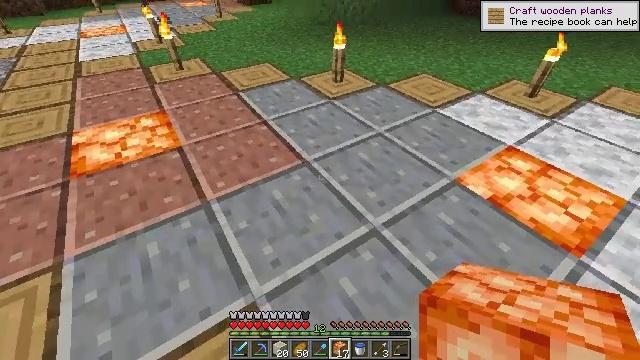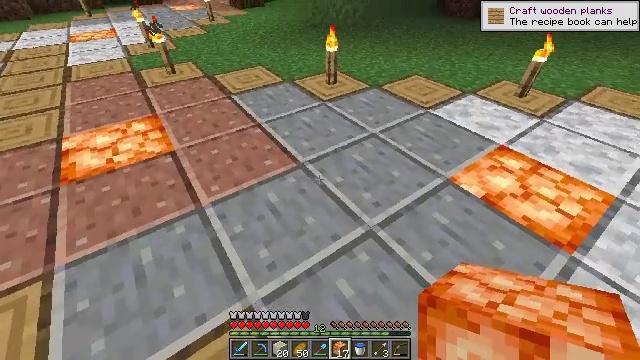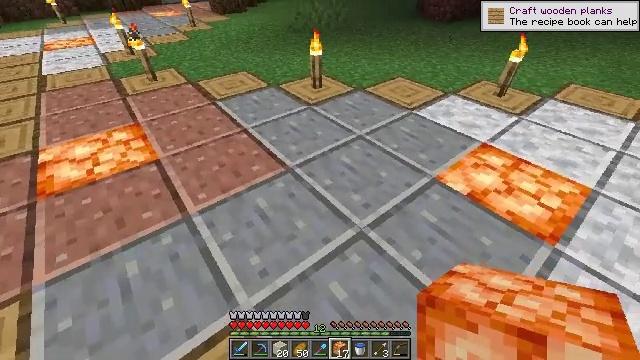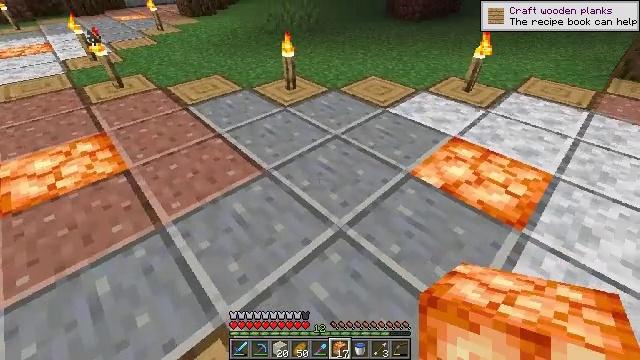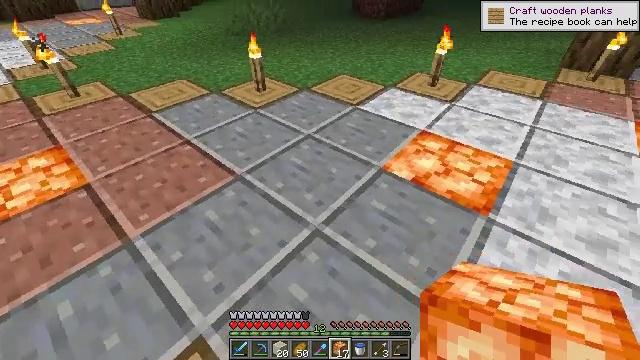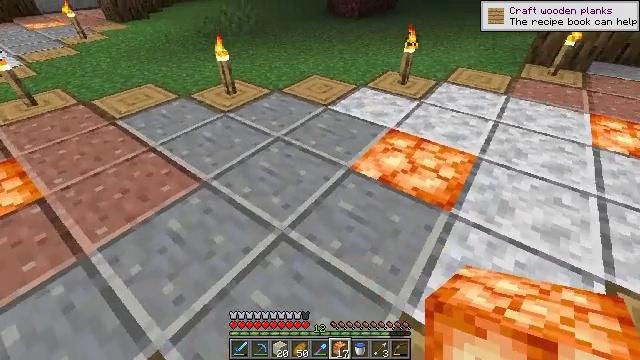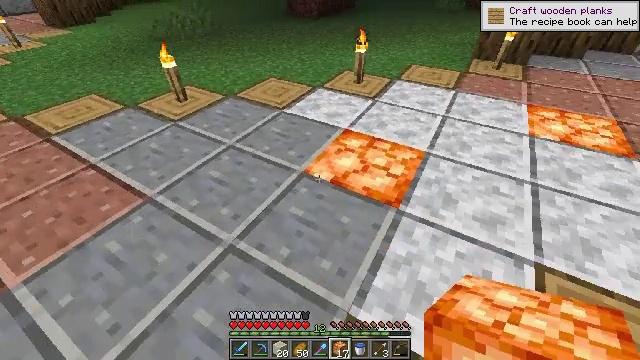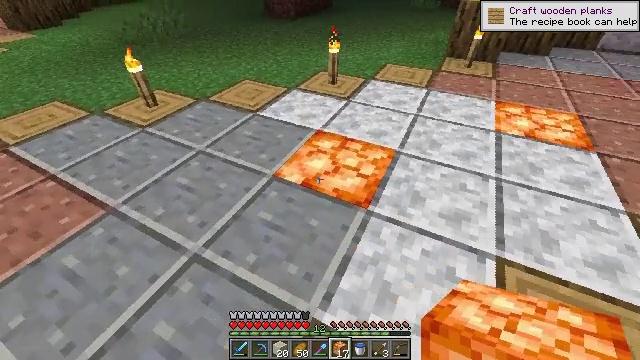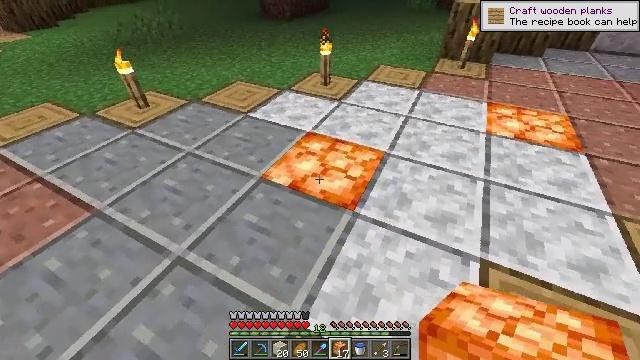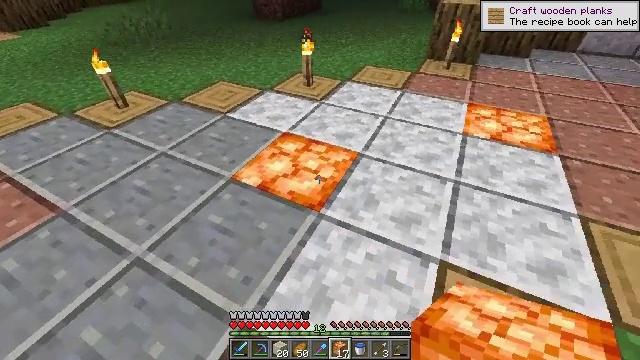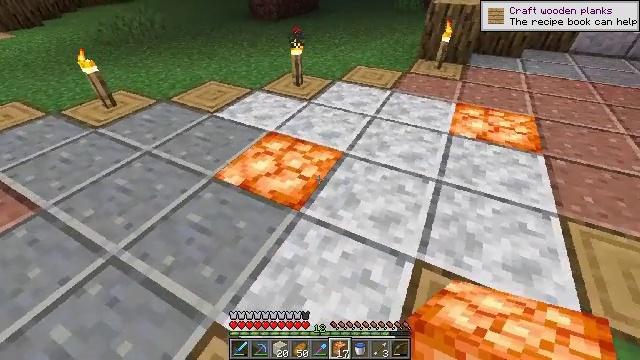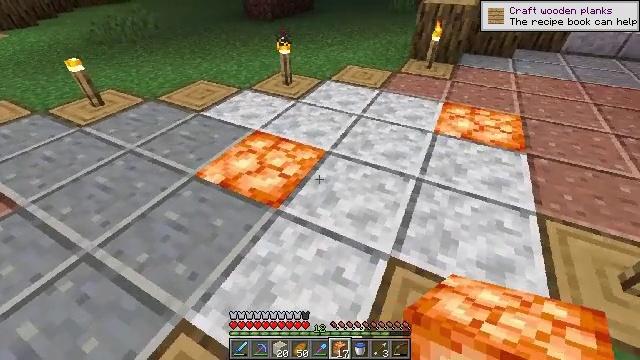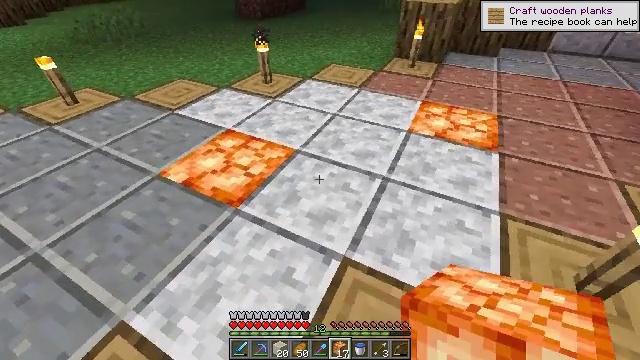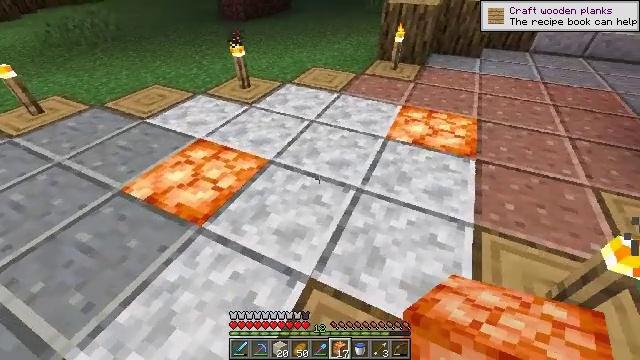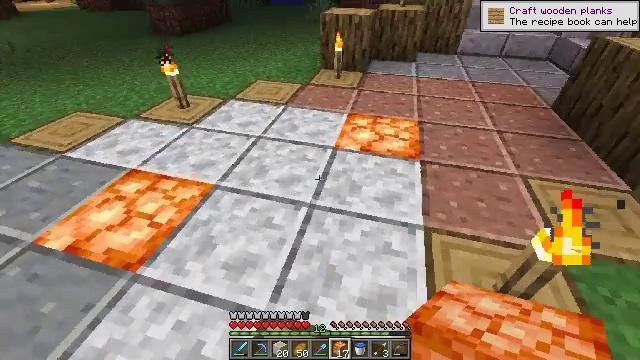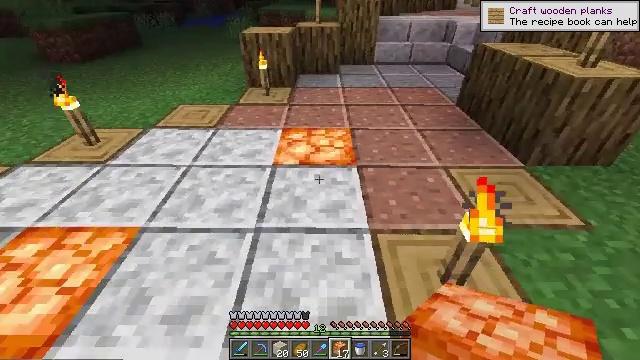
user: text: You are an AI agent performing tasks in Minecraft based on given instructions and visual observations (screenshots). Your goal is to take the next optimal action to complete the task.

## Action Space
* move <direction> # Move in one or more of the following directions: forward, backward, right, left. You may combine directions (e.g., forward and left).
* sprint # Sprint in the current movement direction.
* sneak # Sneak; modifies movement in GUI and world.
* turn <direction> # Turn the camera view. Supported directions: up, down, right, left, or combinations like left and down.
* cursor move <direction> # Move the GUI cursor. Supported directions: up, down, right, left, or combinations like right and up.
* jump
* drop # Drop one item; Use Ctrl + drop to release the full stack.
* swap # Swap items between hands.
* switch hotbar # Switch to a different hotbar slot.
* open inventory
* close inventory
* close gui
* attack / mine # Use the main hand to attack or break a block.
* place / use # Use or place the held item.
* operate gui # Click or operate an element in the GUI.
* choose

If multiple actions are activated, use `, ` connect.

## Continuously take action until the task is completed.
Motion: motion action
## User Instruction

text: Retrieve shroomlight for lighting purposes.
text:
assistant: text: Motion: turn right
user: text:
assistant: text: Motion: turn right
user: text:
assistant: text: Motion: move right, turn right
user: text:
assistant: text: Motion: move right, turn right
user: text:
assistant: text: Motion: move right, turn right
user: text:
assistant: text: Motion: move right, turn right
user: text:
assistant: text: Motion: move right, turn right
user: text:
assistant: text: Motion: move right
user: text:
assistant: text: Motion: move right
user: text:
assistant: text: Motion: move right
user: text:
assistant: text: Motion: move right
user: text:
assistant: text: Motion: move forward and move right
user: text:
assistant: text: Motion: move forward and move right, turn right
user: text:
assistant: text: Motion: move forward and move right, turn right and up
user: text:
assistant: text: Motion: move forward and move right, turn right and up
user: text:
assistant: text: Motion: move forward and move right, turn right and up
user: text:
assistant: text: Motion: move forward and move right
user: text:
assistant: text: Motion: move forward and move right
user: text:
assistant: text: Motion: move forward
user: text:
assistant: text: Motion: move forward
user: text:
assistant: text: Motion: no_op
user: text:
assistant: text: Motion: no_op
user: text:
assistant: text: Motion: no_op
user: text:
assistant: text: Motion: no_op
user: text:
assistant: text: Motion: no_op
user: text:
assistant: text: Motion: turn left and down
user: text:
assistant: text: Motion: turn left and down, switch to hotbar 2
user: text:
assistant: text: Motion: turn left, switch to hotbar 2
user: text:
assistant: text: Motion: turn left, switch to hotbar 2
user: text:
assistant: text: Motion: no_op